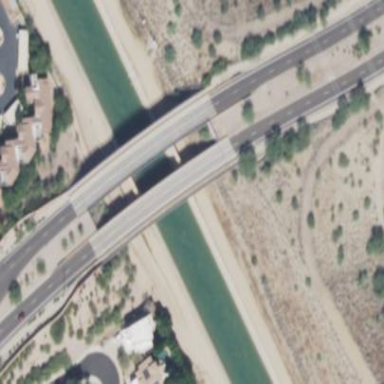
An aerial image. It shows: Concrete boardwalk bridge.